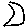
Label: moon